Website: bh-photo
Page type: customer-info-address
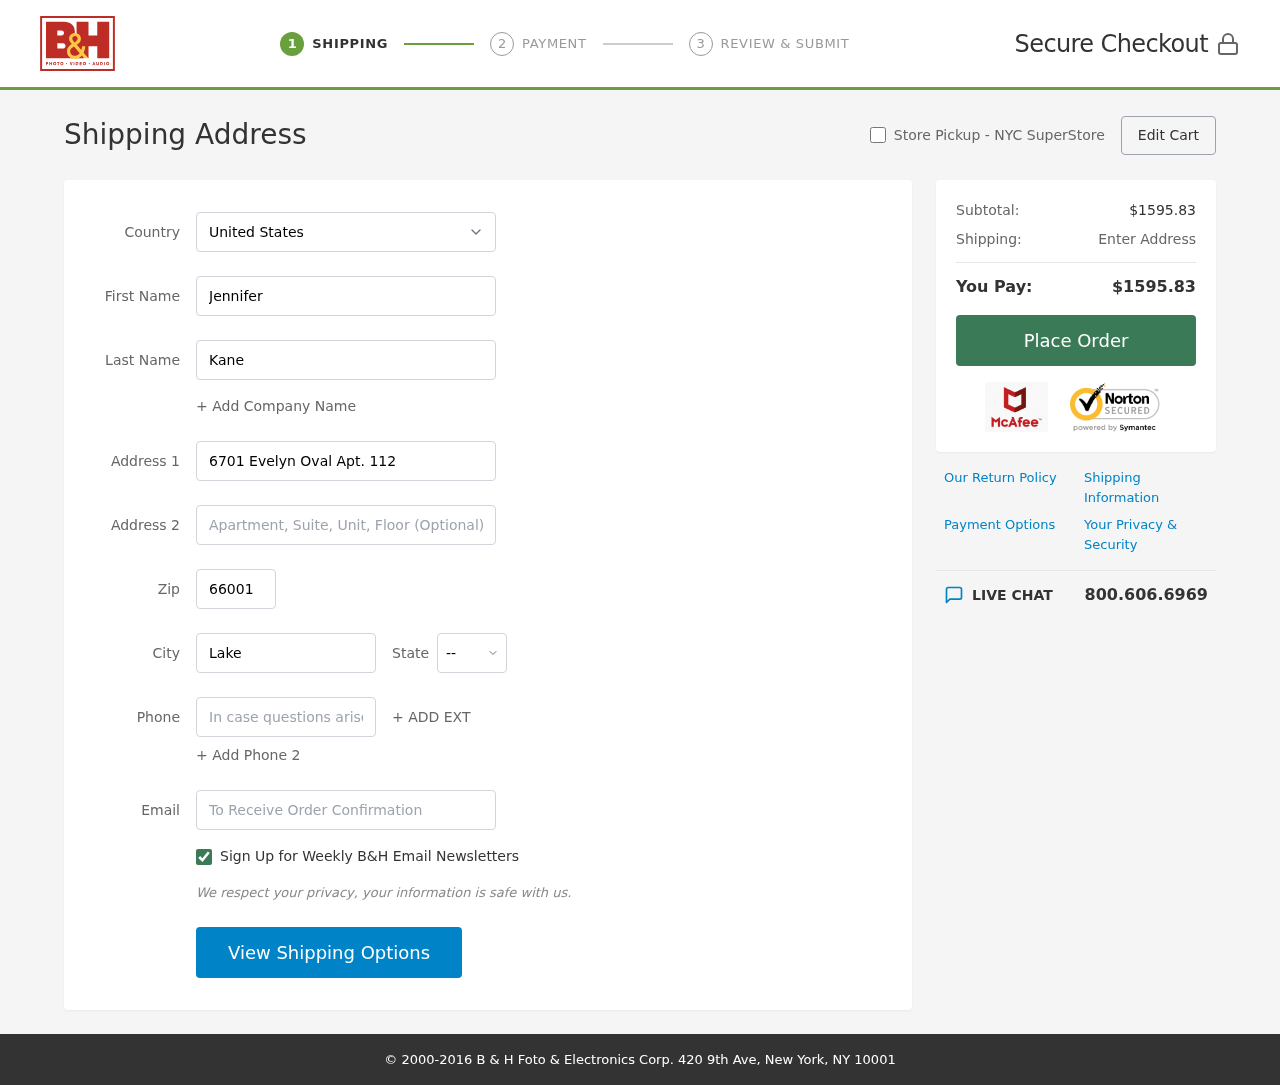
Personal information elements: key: PII_CITY
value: Lake Loriland
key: PII_COUNTRY
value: United States
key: PII_EMAIL
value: jkane@yahoo.com
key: PII_FIRSTNAME
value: Jennifer
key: PII_LASTNAME
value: Kane
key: PII_PHONE
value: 8248354529
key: PII_POSTCODE
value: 66001
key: PII_STATE_ABBR
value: MI
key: PII_STREET
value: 6701 Evelyn Oval Apt. 112
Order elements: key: ORDER_SUBTOTAL
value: $1595.83
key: ORDER_TOTAL
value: $1595.83